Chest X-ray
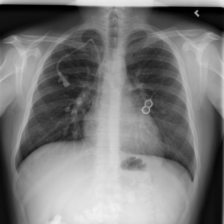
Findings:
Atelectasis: negative
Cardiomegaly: negative
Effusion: negative
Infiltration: positive
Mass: negative
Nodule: negative
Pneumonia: negative
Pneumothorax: negative
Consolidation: negative
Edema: negative
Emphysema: negative
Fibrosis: negative
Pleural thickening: negative
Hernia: negative